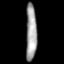
Tissue: lung
Cell type: Endothelial cells
Senescence score: 0.6481
Nuclear area (px): 617
Mean DAPI intensity: 157.206